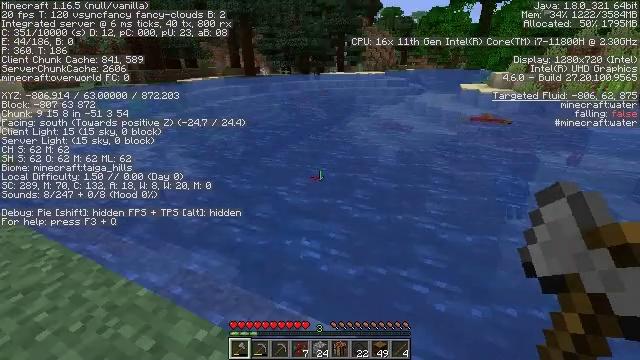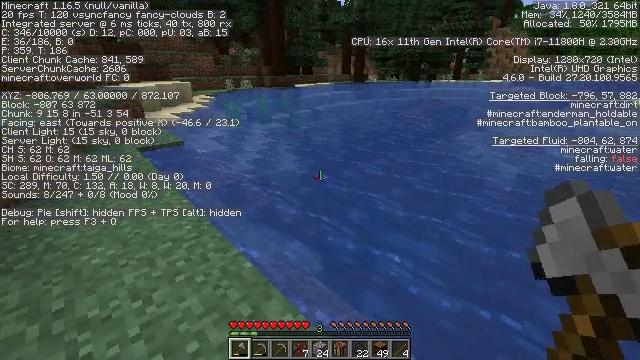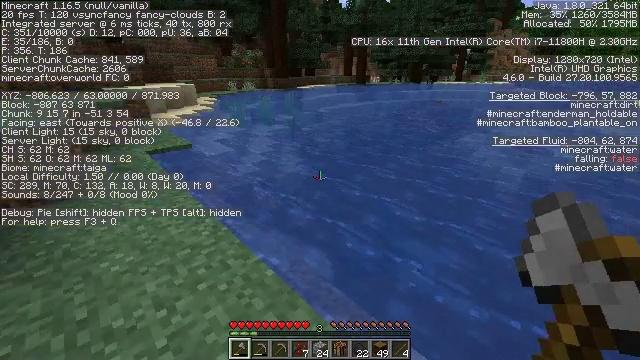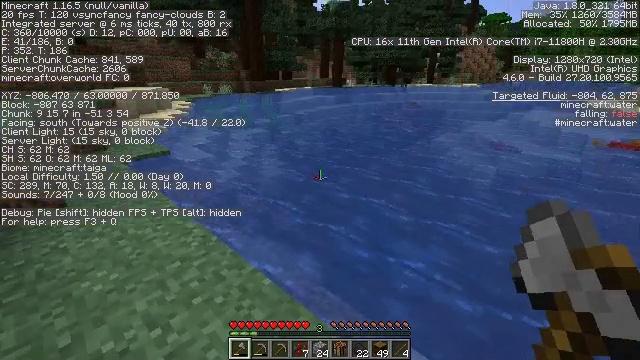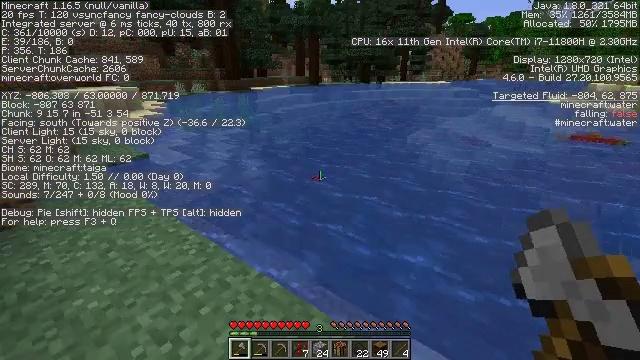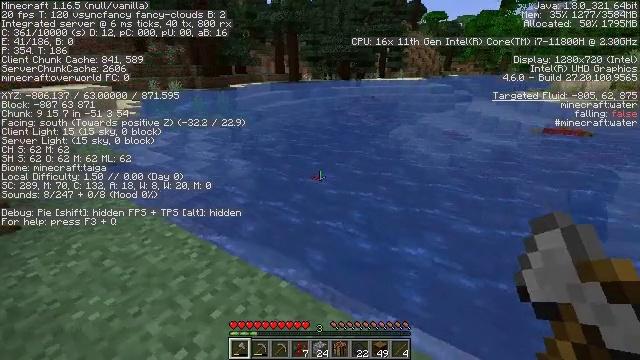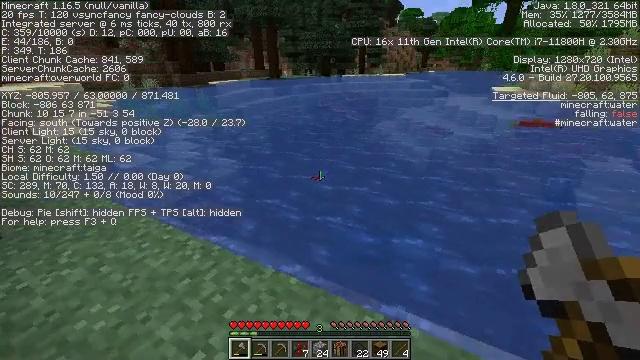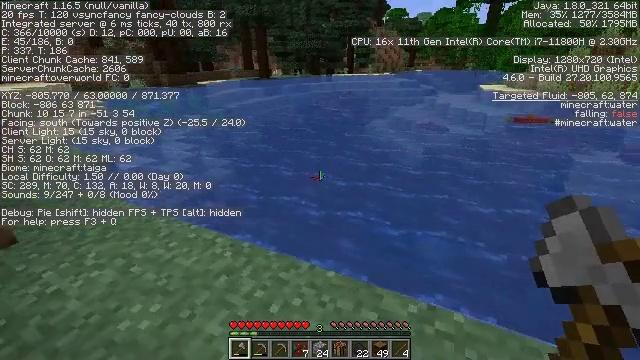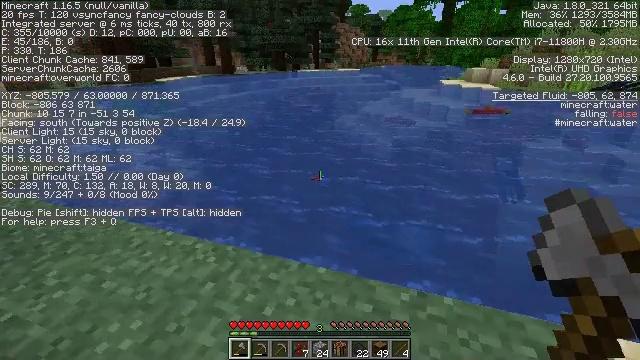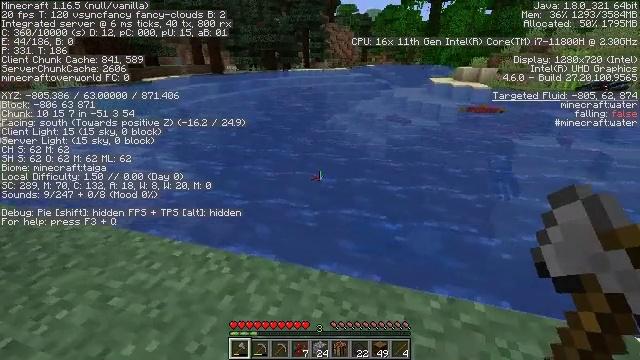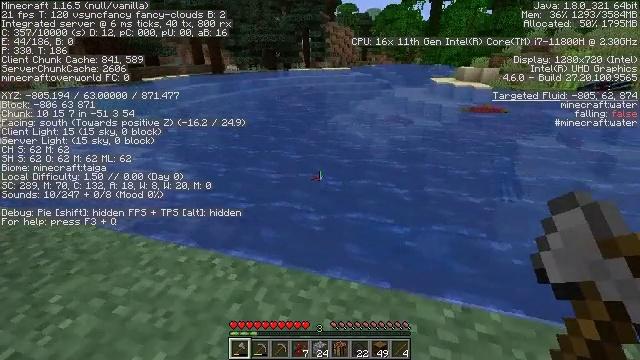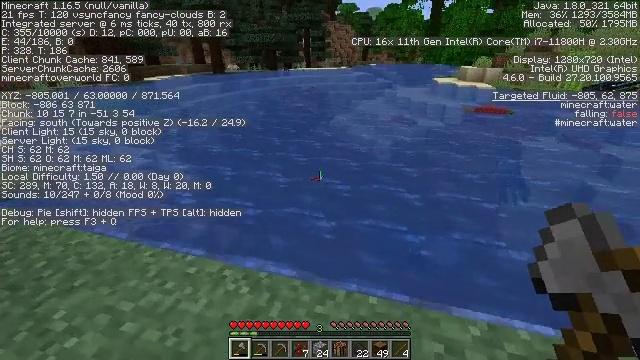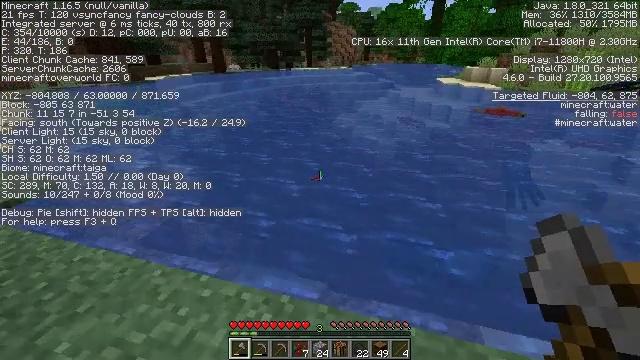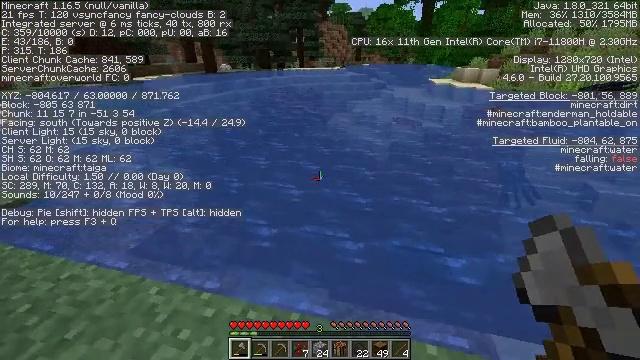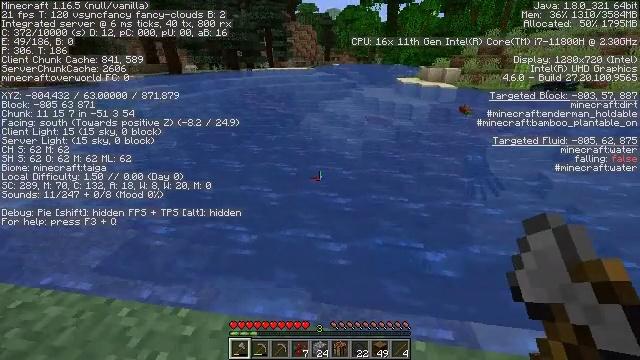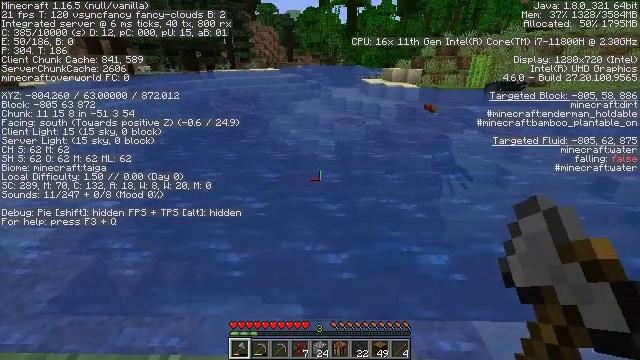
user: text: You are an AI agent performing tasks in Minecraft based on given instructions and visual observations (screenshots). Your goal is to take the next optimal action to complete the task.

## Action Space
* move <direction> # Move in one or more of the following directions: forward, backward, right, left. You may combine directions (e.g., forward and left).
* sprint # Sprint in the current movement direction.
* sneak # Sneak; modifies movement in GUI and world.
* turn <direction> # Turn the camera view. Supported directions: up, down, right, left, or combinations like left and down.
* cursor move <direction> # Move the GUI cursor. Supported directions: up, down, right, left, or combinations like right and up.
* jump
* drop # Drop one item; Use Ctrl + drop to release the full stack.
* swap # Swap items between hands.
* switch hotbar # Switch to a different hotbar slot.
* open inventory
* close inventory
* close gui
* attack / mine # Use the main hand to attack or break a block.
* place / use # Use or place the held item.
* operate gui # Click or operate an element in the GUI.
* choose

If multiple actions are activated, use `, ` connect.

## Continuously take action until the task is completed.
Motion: motion action
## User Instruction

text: Hunt a salmon.
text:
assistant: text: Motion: move left, turn left and up
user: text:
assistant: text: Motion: move left
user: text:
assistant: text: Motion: move left, turn right
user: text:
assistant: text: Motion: move left, turn right
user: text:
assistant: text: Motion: move left, turn right
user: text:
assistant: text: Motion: move left, turn right
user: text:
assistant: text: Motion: move left, turn right
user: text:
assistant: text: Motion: move forward and move left, turn right
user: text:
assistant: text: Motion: move forward and move left, turn right
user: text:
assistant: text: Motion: move forward and move left
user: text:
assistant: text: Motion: move forward and move left
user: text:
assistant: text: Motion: move forward and move left
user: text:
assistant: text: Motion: move forward and move left, turn right
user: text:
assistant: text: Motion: move forward and move left, turn right
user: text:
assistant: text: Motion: move forward and move left, turn right
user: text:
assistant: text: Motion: move left, turn right
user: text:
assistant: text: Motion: move left
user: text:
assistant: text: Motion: no_op
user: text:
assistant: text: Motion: no_op
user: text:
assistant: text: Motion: no_op
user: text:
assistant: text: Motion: no_op
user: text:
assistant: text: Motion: turn right
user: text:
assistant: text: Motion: turn right
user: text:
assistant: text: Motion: turn right
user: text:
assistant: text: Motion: no_op
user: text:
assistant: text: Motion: no_op
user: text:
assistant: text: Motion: move back
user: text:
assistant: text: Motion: move back
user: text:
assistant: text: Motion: move back
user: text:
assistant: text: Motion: move back, turn right